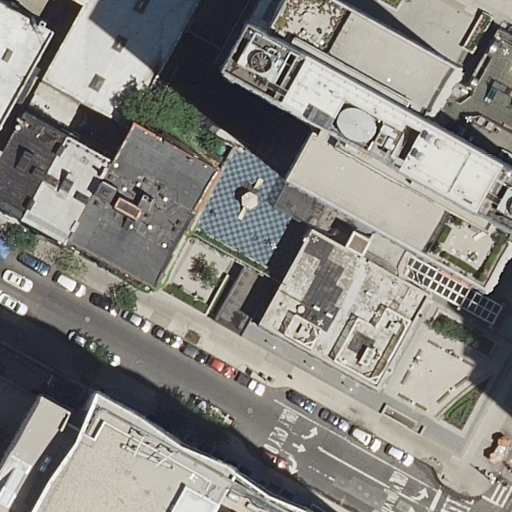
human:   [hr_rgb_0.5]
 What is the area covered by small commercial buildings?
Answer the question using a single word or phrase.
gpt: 0m2

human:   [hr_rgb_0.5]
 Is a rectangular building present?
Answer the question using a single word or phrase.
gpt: yes

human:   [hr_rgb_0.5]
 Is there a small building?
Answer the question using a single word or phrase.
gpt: yes

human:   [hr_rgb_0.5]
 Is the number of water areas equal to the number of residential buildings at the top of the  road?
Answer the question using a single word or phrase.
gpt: no

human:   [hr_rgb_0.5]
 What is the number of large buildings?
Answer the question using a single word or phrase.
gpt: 3

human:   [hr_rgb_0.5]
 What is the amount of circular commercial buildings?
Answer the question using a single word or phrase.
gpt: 0

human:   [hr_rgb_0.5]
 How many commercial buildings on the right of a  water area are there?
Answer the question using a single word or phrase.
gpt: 0

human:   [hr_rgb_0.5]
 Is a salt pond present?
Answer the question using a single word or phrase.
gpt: no

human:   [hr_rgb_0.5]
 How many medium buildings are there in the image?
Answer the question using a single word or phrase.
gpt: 3

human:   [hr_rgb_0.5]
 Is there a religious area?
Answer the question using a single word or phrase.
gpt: no

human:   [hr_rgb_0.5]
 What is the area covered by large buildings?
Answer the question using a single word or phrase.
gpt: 8632m2

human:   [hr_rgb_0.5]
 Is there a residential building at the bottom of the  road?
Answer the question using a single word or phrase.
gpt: yes

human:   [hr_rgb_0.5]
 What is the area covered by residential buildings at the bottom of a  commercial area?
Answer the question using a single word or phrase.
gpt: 0m2

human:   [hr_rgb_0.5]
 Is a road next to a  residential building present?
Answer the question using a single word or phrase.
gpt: yes

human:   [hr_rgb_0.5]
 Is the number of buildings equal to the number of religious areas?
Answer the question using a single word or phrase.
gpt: no

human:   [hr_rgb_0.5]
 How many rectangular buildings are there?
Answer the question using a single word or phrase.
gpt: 4

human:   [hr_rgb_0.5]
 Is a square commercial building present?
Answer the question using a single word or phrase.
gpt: no

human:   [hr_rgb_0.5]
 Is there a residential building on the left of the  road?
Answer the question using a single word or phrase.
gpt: yes

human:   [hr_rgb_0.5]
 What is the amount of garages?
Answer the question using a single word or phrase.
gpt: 0

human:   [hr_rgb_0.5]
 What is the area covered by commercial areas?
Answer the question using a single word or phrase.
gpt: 0m2

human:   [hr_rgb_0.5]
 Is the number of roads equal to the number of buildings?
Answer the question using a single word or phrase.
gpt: no

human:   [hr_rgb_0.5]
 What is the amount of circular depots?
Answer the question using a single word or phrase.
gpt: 0

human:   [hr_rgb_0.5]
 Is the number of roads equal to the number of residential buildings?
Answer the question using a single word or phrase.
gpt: no

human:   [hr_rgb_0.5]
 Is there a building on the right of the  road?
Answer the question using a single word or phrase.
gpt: no

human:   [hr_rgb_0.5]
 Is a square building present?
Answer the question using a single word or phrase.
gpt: no

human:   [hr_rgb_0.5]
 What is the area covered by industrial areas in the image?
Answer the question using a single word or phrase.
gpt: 0m2

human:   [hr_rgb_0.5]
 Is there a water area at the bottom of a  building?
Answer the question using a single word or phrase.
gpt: no

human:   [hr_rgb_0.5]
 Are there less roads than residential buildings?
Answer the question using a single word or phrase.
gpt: yes

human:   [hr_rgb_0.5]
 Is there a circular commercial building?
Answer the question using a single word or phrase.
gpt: no

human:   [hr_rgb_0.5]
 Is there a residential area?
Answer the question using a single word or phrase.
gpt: no

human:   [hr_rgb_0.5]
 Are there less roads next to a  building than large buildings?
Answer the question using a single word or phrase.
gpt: yes

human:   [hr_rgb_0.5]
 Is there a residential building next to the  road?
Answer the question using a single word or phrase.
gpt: yes

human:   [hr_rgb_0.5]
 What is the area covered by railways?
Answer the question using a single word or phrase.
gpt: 0m2

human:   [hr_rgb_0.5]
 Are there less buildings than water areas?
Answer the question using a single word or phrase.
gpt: no

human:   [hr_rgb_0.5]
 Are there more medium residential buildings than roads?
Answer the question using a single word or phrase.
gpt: yes

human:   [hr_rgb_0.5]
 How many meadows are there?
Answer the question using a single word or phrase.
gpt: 0